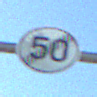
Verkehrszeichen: EndeGeschwindigkeit50
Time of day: MorningAfternoon
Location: Outdoor (Nature)
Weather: Clear
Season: Autumn
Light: Natural